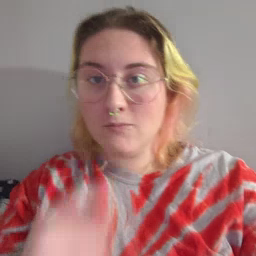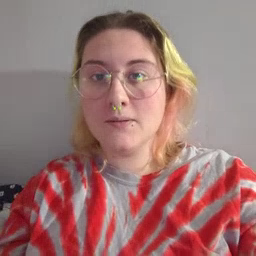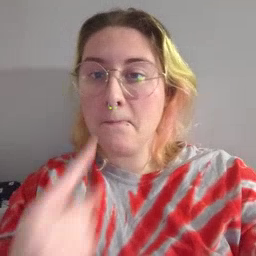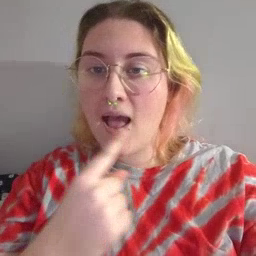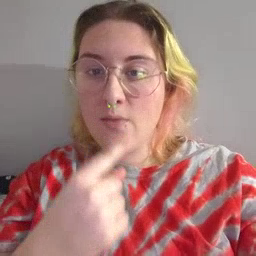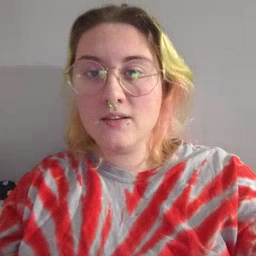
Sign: mouth